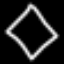
Label: diamond